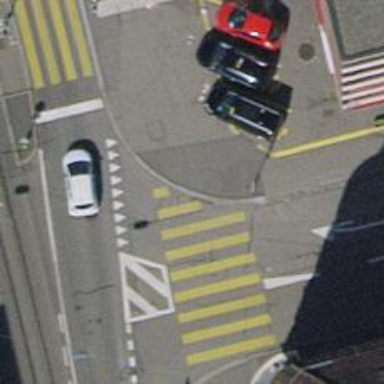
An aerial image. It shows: Kerb serving as barrier.